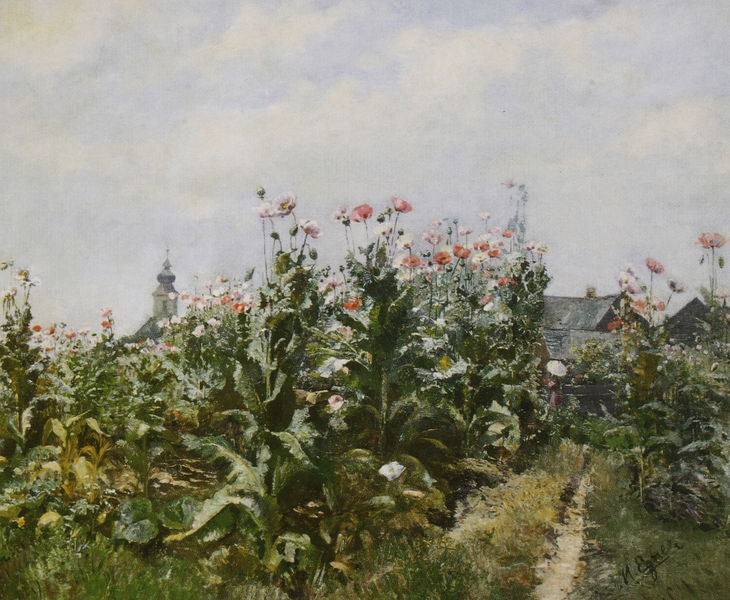
Titel: Mohnfeld in der Steiermark
Künstler: Marie Egner
Standort: Graz
Institution: Neue Galerie am Landesmuseum Joanneum
Schlagwörter: blau, blätter, dunkel, gemälde, himmel, schatten, weiß, wolken, dreieck, gelb, grün, kirchturm, landschaft, ocker, sand, stadt, blume, blumen, braun, fenster, grau, hell, licht, schwarz, strasse, blüte, blüten, dach, gebäude, gras, haus, rasen, rot, weg, wiese, wolke, beige, wand, barock, spitze, stein, steine, bild, signatur, öl, erde, feld, gräser, häuser, nass, natur, weide, hütte, kirche, pfad, sonne, trampelpfad, boden, land, klassizismus, blatt, pflanze, pflanzen, kontrast, renaissance, rosa, dachziegel, kamin, kamine, kirchturmspitze, kreis, rund, schornstein, turm, turmspitze, garten, ranken, stilleben, stillleben, bewölkt, löwenzahn, sommer, ort, perspektive, studie, acker, feldweg, furchen, warm, farben, sonnenlicht, dorf, dächer, giebel, mauer, farbe, tag, bauernhof, herbst, hof, idylle, kuppel, tau, wetter, wild, duktus, maler, blumenwiese, frühling, regen, wände, zwiebel, gewölbe, heimat, zwiebelturm, mohn, stengel, mohnblumen, flora, kornblumen, studien, gewächse, dreiecksgiebel, sims, wärme, öffnung, gesims, knospe, knospen, mauern, walmdach, blua, blauer himmel, giebelfeld, disteln, unkraut, fauna, blumenbeet, stauden, gehöft, wildnis, frühjahr, winden, kraut, kräuter, rinsal, klatschmohn, wachsen, öffnungen, tabak, traufe, fußweg, satteldach, spitzgiebel, hausdach, dachfirst, first, dachreiter, utrm, nässe, stat, anemonen, wildwuchs, mohnfeld, sauerampfer, ampfer, mohnblume, sommerwiese, bewäölkt, frühahr, wildblume, wildblumen, wilken, blumenfeld, wildpflanzen, blauer himmeö, ackerkräuter